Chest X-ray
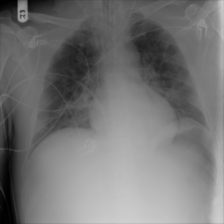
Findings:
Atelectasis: negative
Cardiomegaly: negative
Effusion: negative
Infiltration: negative
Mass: negative
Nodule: negative
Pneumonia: negative
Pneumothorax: negative
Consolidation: negative
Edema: positive
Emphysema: negative
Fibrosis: negative
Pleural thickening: negative
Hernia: negative